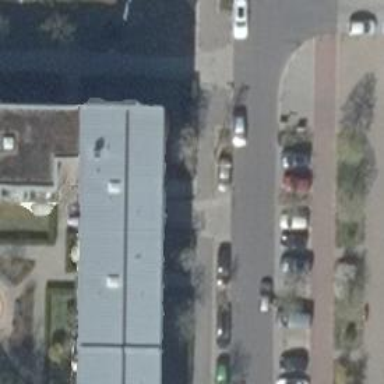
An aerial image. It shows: Parking entrance.